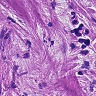
Metastatic tissue present: yes